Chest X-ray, PA view. Patient: 77 years old, sex M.
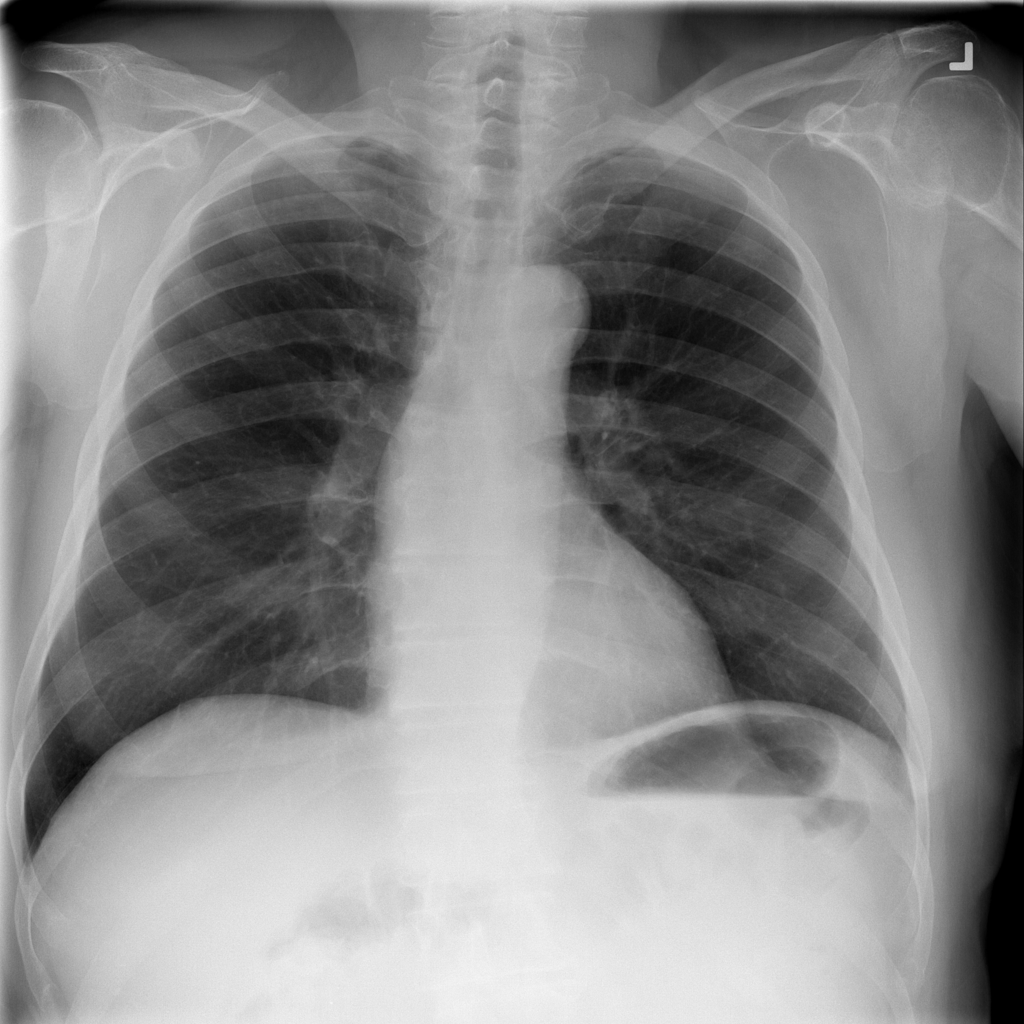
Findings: No Finding